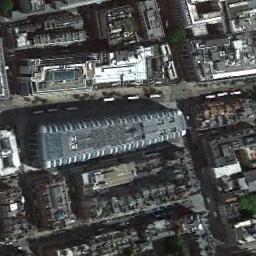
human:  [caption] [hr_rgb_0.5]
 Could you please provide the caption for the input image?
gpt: The commercial area is consist of many buildings .

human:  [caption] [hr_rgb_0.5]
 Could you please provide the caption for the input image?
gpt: The buildings downtown are very tall .

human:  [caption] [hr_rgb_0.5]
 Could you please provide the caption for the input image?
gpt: There are many dense tall buildings and several roads and many trees in a business district .

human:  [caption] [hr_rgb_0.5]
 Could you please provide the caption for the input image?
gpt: A commercial area has some buildings arranged neatly and some roads go through the commercial area .

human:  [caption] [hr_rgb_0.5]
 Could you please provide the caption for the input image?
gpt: A building with a blue roof by the roadside on a commercial area .